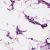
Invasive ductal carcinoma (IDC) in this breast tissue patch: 0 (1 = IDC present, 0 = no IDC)